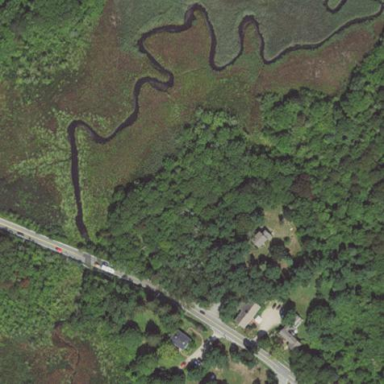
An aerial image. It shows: Beautiful wet meadow natural wetland.